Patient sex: M
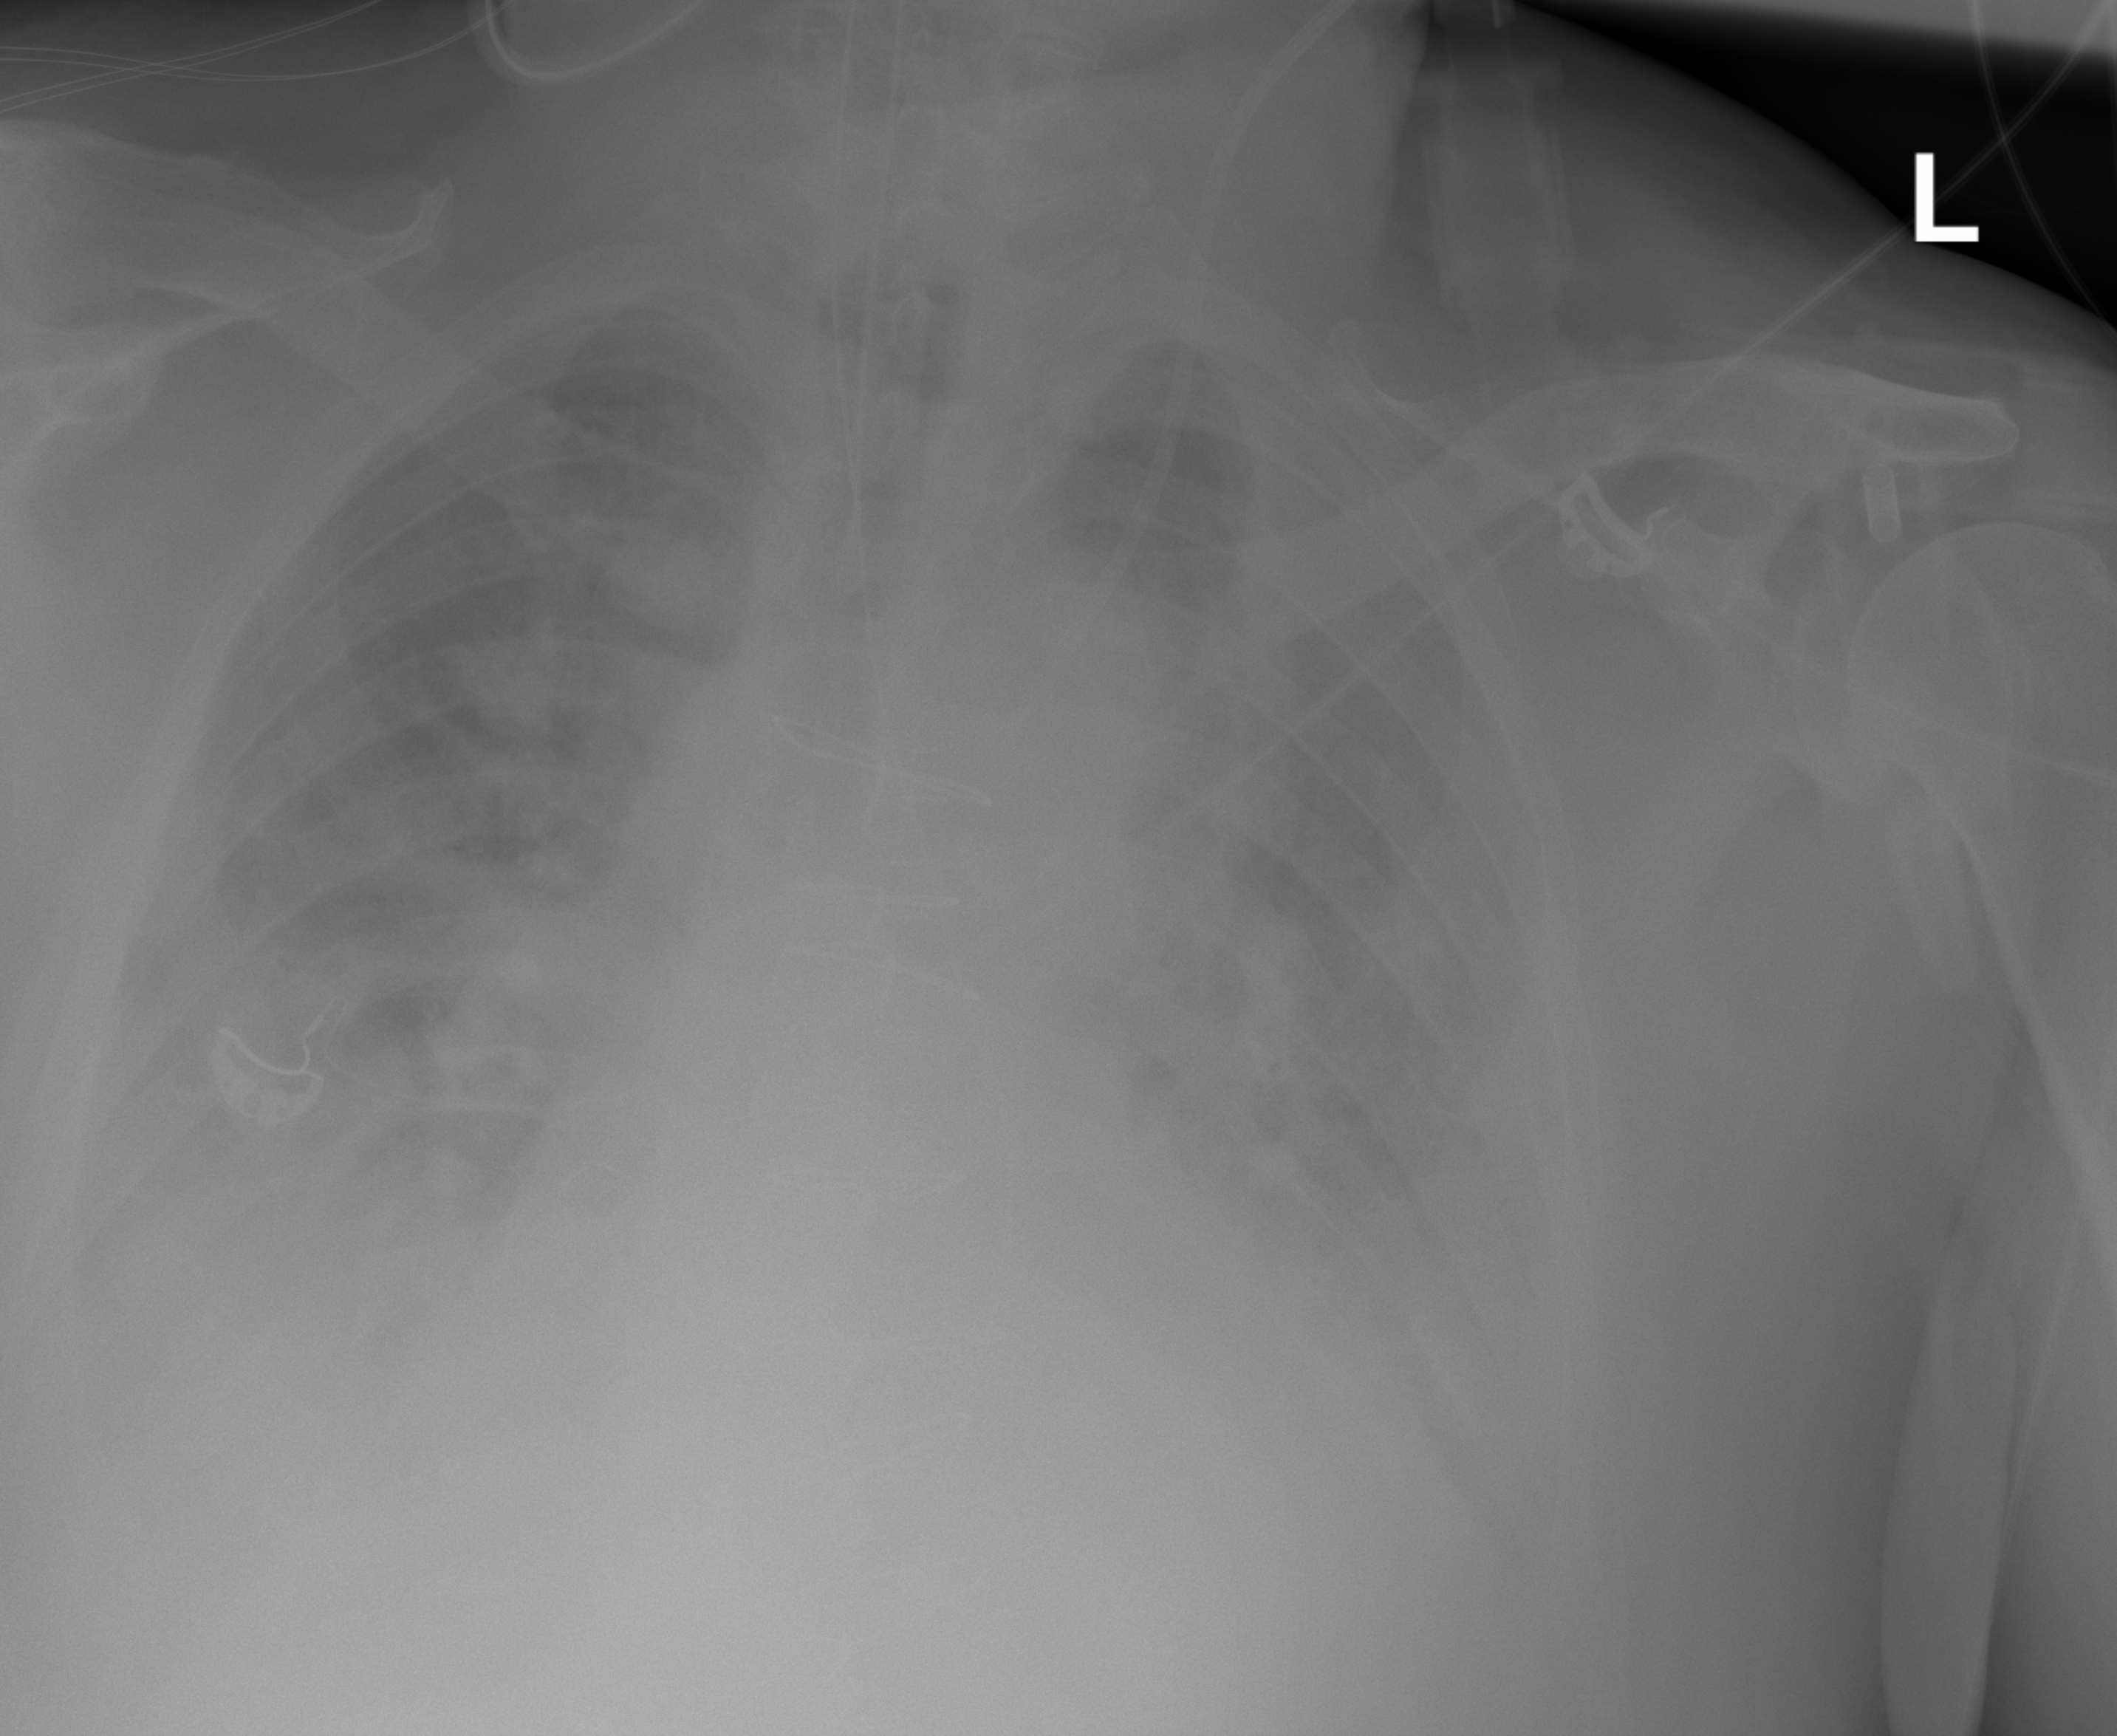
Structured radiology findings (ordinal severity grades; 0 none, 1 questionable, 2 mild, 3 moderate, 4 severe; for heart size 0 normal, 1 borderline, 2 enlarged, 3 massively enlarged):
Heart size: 2
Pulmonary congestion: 3
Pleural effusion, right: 3
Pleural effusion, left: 2
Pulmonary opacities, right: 3
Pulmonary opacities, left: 3
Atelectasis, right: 2
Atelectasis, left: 2